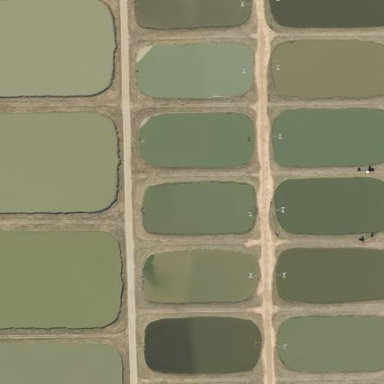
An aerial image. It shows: Area dedicated to aquaculture.